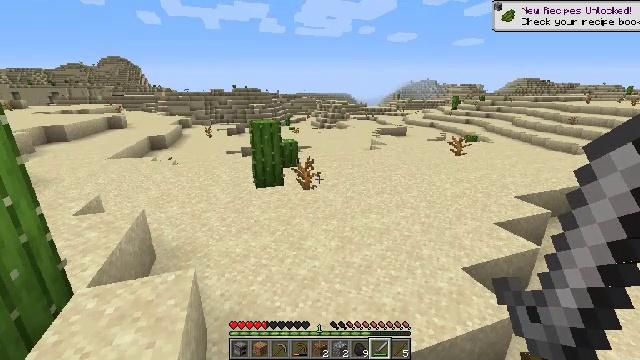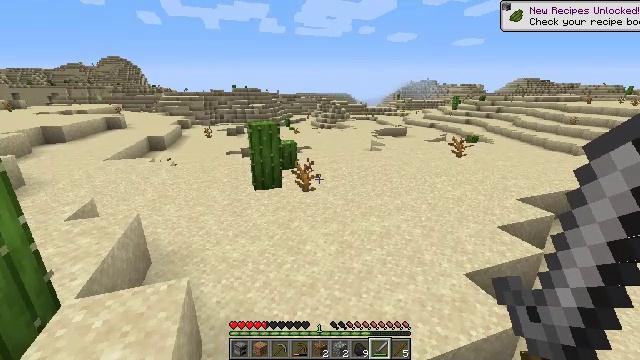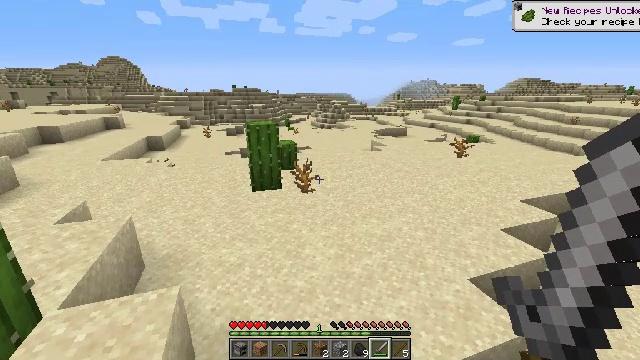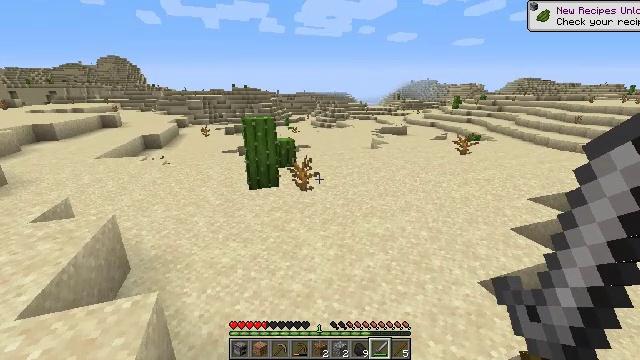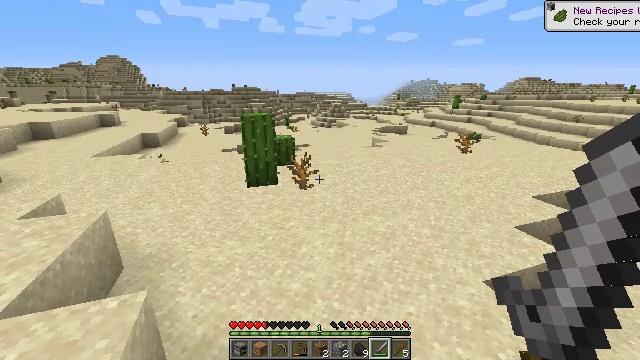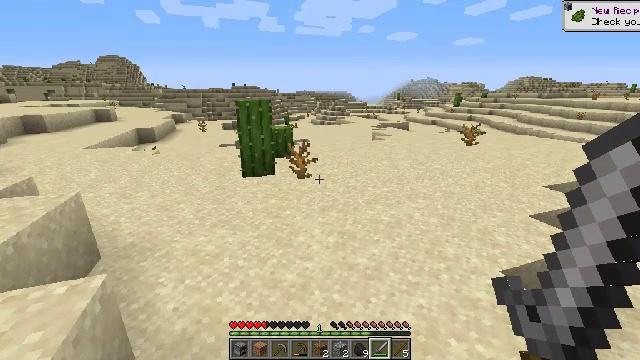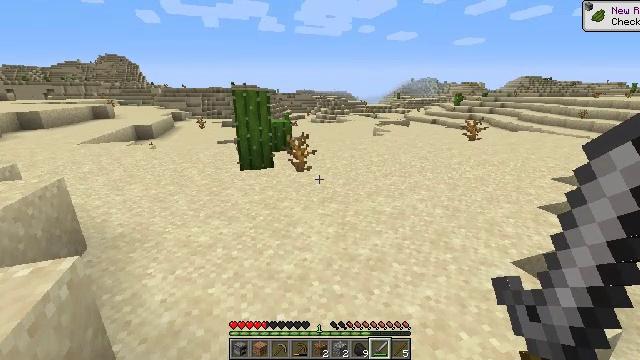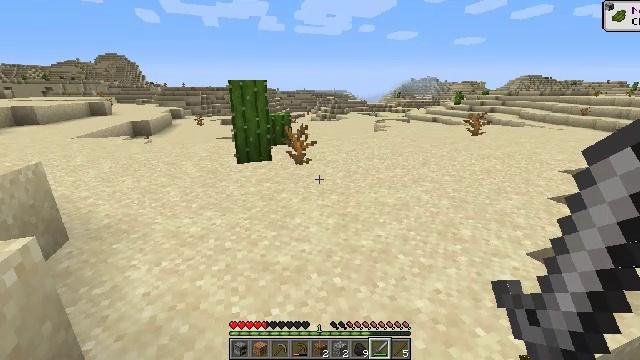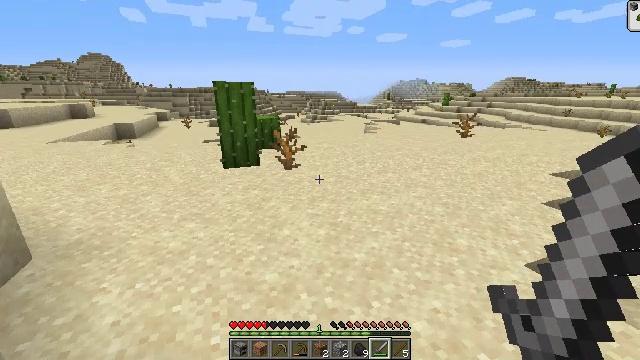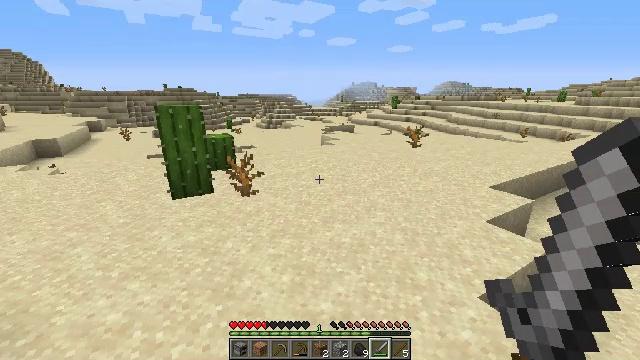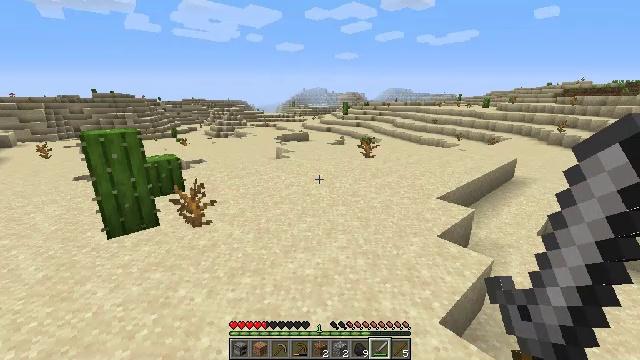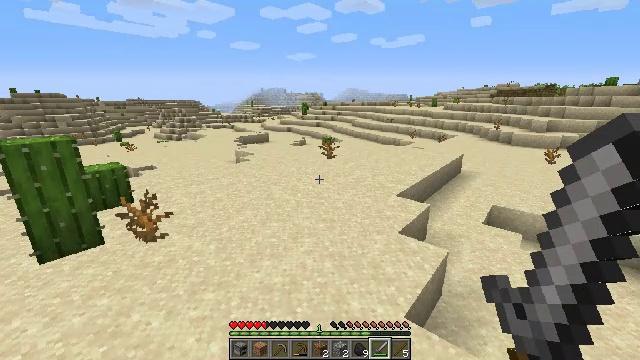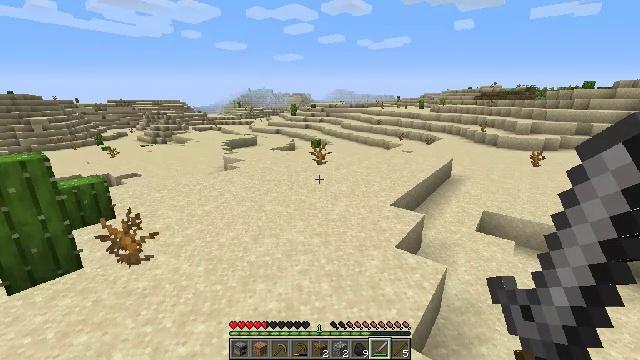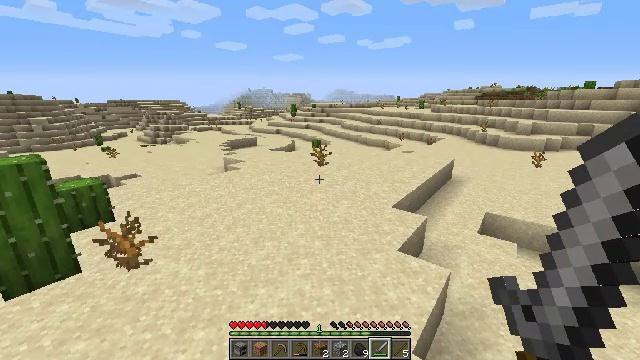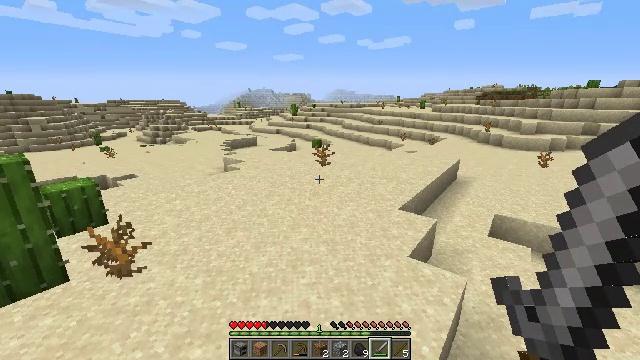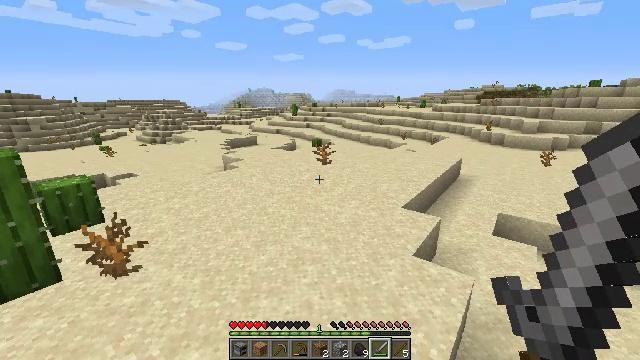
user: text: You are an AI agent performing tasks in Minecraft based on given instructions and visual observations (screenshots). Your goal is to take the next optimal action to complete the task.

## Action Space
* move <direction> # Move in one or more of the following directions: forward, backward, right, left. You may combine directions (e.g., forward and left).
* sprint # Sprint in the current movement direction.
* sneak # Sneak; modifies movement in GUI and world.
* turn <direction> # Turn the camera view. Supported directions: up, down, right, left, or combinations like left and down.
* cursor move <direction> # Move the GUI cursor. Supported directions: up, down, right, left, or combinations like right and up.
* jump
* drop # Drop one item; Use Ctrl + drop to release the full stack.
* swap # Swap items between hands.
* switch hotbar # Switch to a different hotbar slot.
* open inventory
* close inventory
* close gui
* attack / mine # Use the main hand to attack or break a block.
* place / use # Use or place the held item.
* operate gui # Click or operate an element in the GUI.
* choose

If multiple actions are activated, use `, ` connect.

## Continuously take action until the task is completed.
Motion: motion action
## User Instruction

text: Mine the dead bush in the desert.
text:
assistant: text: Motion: move forward, jump
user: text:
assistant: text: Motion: move forward, jump
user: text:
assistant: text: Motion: move forward, jump
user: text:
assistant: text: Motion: move forward, jump
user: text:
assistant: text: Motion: move forward, jump
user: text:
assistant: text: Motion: move forward, jump
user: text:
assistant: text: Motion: move forward, jump
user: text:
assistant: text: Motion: move forward, turn right, jump
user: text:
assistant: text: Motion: move forward, turn right, jump
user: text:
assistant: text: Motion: move forward, turn right, jump
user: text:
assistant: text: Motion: move forward, turn right, jump
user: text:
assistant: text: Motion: move forward, turn right, jump
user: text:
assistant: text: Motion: move forward, jump
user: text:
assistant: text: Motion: move forward, jump
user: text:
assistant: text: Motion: move forward, jump
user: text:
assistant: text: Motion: move forward, jump
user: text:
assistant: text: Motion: move forward, jump
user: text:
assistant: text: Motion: move forward, jump
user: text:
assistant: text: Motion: move forward, jump
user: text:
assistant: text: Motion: move forward, jump
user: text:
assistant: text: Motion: move forward, jump
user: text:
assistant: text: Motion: move forward, jump
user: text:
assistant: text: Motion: move forward, jump
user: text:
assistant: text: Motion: move forward, jump
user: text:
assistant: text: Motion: move forward, jump
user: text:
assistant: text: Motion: move forward, jump
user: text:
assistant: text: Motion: move forward, jump
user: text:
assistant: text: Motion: move forward, jump
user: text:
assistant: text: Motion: move forward, jump
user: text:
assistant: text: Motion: move forward, jump